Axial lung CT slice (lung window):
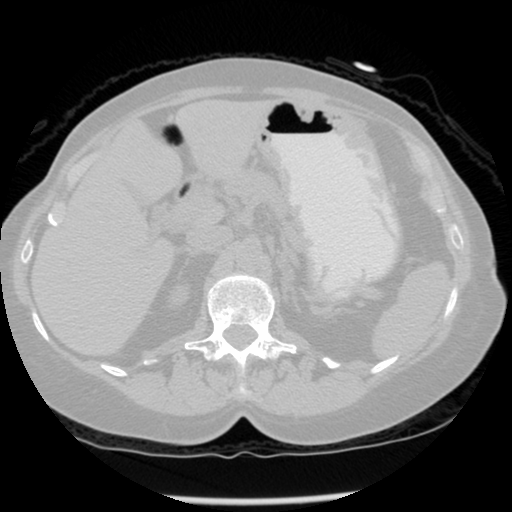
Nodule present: no